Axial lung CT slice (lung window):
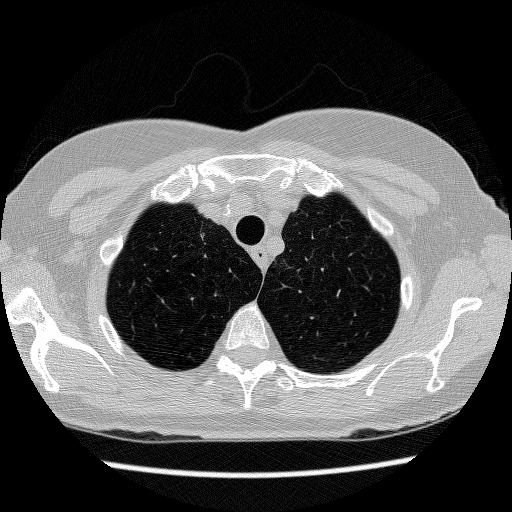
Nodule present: no